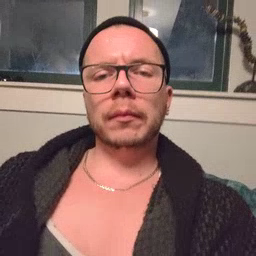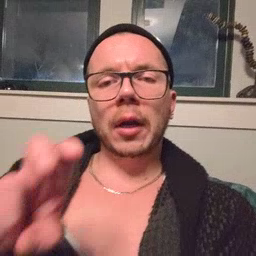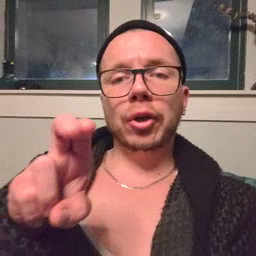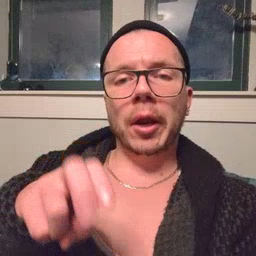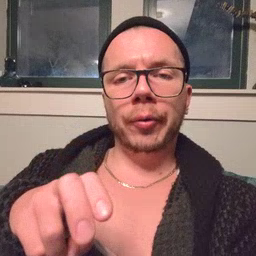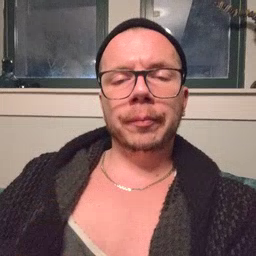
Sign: chair